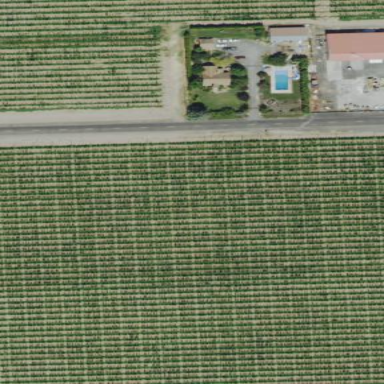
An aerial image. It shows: Orchard.